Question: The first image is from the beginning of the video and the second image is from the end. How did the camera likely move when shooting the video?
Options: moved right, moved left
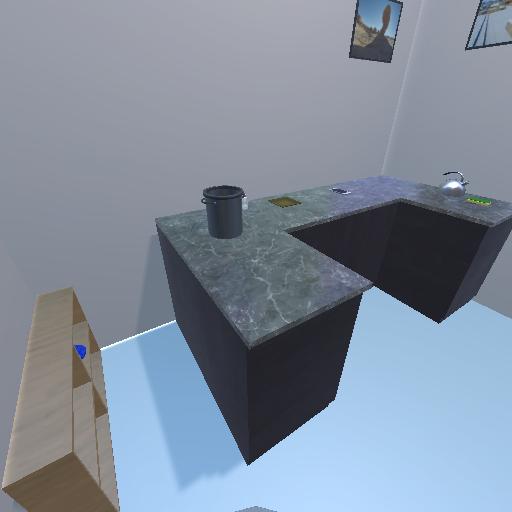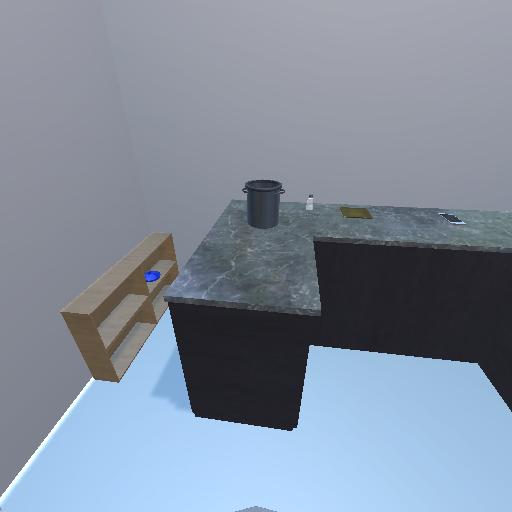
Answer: moved right